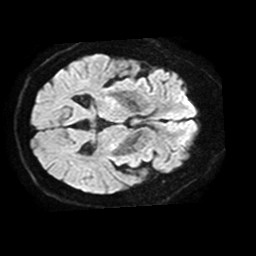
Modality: TRACE
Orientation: axial
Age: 74
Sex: male
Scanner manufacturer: philips
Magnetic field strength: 1.5 T
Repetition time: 3.646 s
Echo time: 0.09255 s